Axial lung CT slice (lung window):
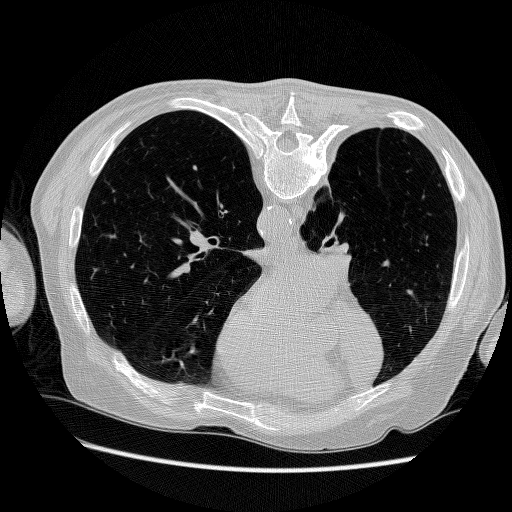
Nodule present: no